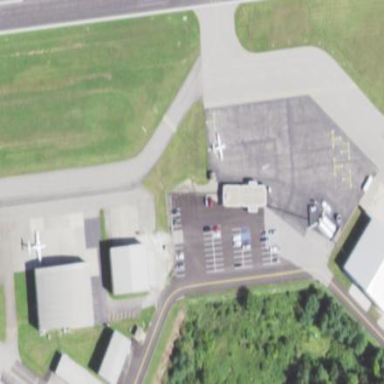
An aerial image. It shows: Apron at the airport.